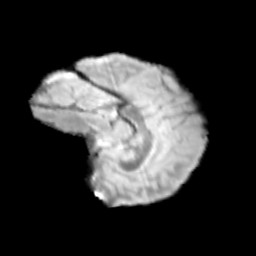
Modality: T2w
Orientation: sagittal
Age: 11
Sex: female
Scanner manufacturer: siemens
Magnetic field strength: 3 T
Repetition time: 3.8 s
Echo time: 0.07 s